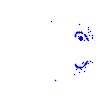
Particle: pion